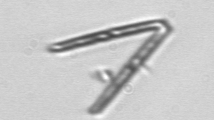
Label: Thalassionema